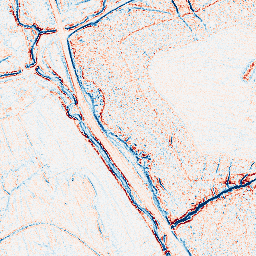
Category: edge_preserving
Decomposition family: anisotropic_diffusion
Decomposition parameters: iterations: 5
kappa: 30
gamma: 0.1
Upsampling method: quartic
Upsampling parameters: scale: 2
Upsampling scale: 2